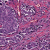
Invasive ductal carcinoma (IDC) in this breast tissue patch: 1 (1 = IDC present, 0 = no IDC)